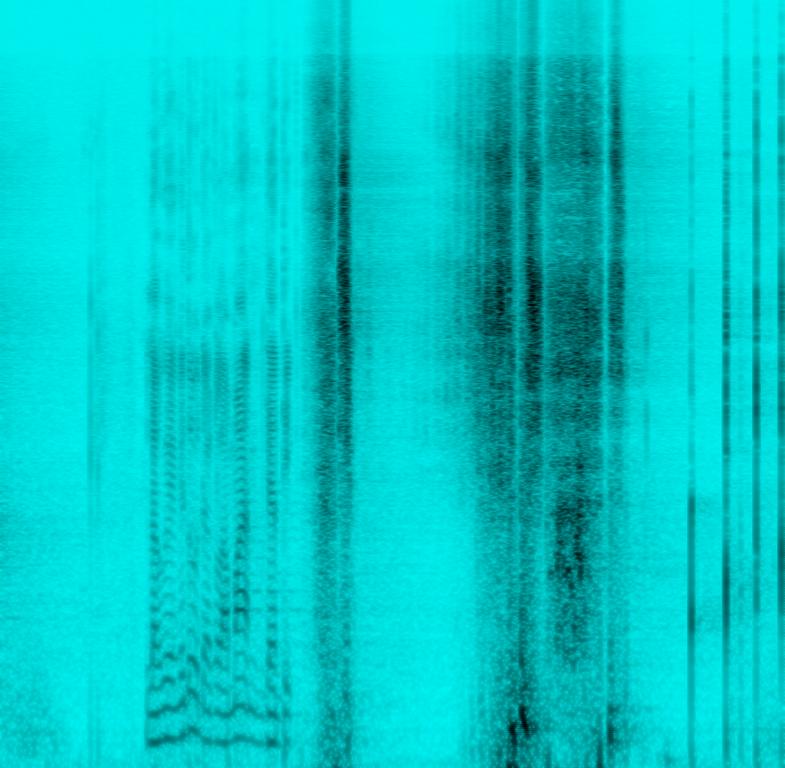
Someone is beatboxing a reggaeton beat. In the background you can hear the crowd clapping and cheering. This song may be playing live as part of a beatbox performance.